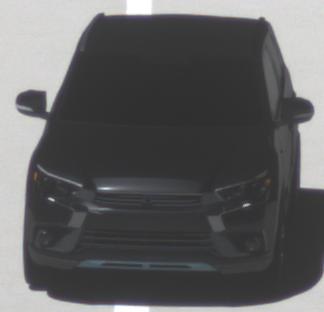
Make: Mitsubishi
Model: Outlander 2.0 Plug-In Hybrid
Detailed model: Outlander (III) Plug-In Hybrid
Model produced from: 2015/10
Model produced until: 2018/08
Doors: 5
Color: black
Road condition: dry road
Daytime: midday
Contrast: high contrast